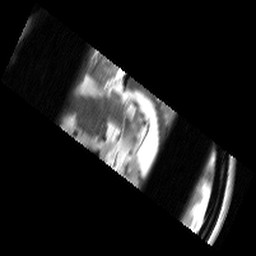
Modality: T2w
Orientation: sagittal
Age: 23
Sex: female
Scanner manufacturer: siemens
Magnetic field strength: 3 T
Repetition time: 6.71 s
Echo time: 0.064 s